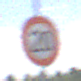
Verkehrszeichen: Geschwindigkeit20
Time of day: Midday
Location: Outdoor (Nature)
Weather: PartlyCloudy
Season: NotSpecified
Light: Natural